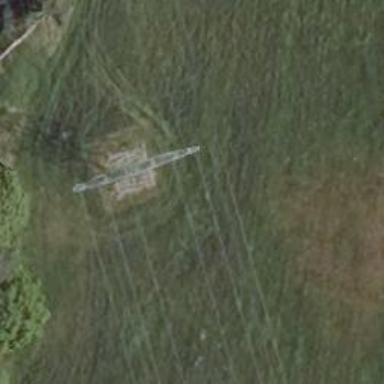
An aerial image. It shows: Power tower.